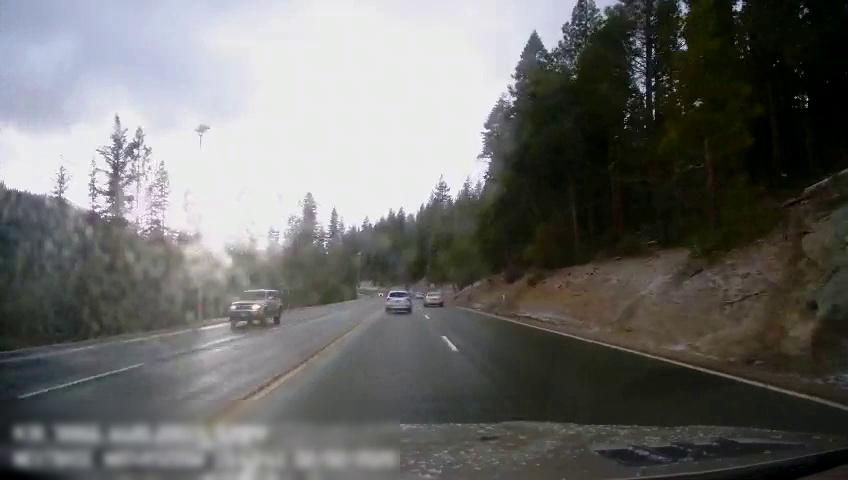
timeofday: Day
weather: Cloudy
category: Drivable Space
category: Vehicles | Car
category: Vehicles | Car
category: Vehicles | SUV
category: Lanes | Current Lane
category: Lanes | Current Lane
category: Lanes | Opposite Lane
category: Lanes | Opposite Lane
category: Lanes | Current Lane
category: Lanes | Opposite Lane